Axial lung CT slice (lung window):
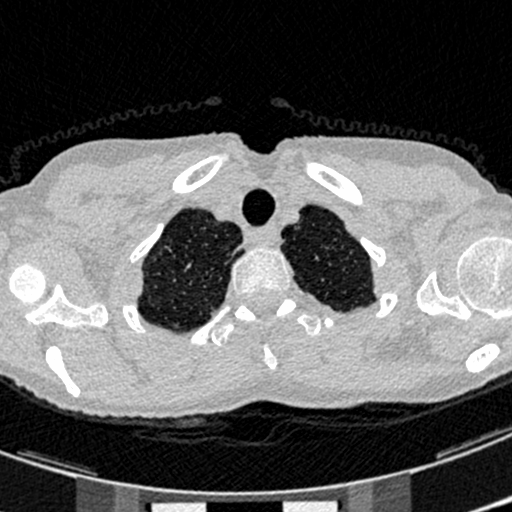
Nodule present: no